Question: I have the following JSON file:
'''
{
"data": [
{
"creator": <PHONE>,
"description": "Discount txt Discount txt Discount txt
Share
-> Download the app at http://drinsco.altervista.org/share.php?eid=204142299735343
--> Login in your Facebook account to use your discount!
asdf asdf asdf asdf asdf asdf asdf asdf asdf asdf adsf asdf asdf asdf asdf asdf asdf asdf asdf asdf asdf asdf asdf asdf asdf asdf asdf asdf asdf asdf asdf asdfqwer qwer qwer qwer qwer qwer qwer asdf qwer asfdqwerasdf wqer",
"end_time": null,
"host": "Dave Luke",
"location": "Chipotle",
"name": "More Test Information",
"pic": "https://fbcdn-profile-a.akamaihd.net/hprofile-ak- ash3/174629_204142299735343_644068191_s.jpg",
"pic_big": "https://fbcdn-profile-a.akamaihd.net/hprofile-ak-ash3/174629_204142299735343_644068191_n.jpg",
"pic_cover": null,
"pic_small": "https://fbcdn-profile-a.akamaihd.net/hprofile-ak-ash3/174629_204142299735343_644068191_t.jpg",
"pic_square": "https://fbcdn-profile-a.akamaihd.net/hprofile-ak-ash3/174629_204142299735343_644068191_q.jpg",
"start_time": "2013-07-11T16:00:00+0200",
"timezone": null,
"venue": {
"latitude": 40.720457257566,
"longitude": -73.845858172784,
"city": "Forest Hills",
"state": "NY",
"country": "United States",
"id": 398225253590019,
"street": "70-30 Austin St.",
"zip": "11375"
}
}
]
}
'''
Which I need to transform into a single object like this:
'''
public class event {
public int id;
public String creator;
public String description;
public String end_time;
public String host;
public String location;
public String name;
public String pic;
public String pic_big;
public String pic_cover;
public String pic_small;
public String pic_square;
public String start_time;
public String timezone;
public String city;
public String state;
public String country;
public String street;
public String zip;
'''
Thanks to Raghunandan, but the I do not understand the results I get:

'''
private event getevent(String id) {
// TODO Auto-generated method stub
final evento e = new evento();
e.id=id;
String fqlQuery = "SELECT creator, description ,end_time, host,"
+ "location, name, pic, pic_big, pic_cover, pic_small, pic_square,start_time,"
+ "timezone, venue" + " FROM event WHERE eid=" + id;
Bundle params = new Bundle();
params.putString("q", fqlQuery);
Session session = Session.getActiveSession();
Request request = new Request(session, "/fql", params, HttpMethod.GET,
new Request.Callback() {
public void onCompleted(Response response) {
Log.e("", response.toString());
String myjsonstring=response.toString();
JSONObject jsono = new JSONObject(myjsonstring);
JSONArray jsonarray= new JSONArray(jsono.getString("data"));
JSONObject job = (JSONObject) jsonarray.get(0);
System.out.println("........."+job.getString("creator"));
String description = job.getString("description");
String endtime = job.getString("host");
String location = job.getString("location");
String name = job.getString("name");
String pic = job.getString("pic");
String picbig = job.getString("pic_big");
String piccover = job.getString("pic_cover");
String picsmall = job.getString("pic_small");
String picsquare = job.getString("pic_square");
String starttime = job.getString("start_time");
String timezone = job.getString("timezone");
System.out.println("........."+job.getString("venue"));
JSONObject jb1= new JSONObject(job.getString("venue"));
String lati =jb1.getString("latitude");
String longi =jb1.getString("longitude");
String city =jb1.getString("city");
String state =jb1.getString("state");
String country =jb1.getString("country");
String id =jb1.getString("id");
String street =jb1.getString("street");
String zip =jb1.getString("zip");
}
});
Request.executeBatchAsync(request);
return e;
}
'''
This is the comoplete response I get:
'''
06-29 20:48:46.808: E/LISA(10036): {Response: responseCode: 200, graphObject: GraphObject{graphObjectClass=GraphObject, state={"data":[{"host":"Dave Luke","location":"Chipotle","pic_small":"https:\/\/fbcdn-profile-a.akamaihd.net\/hprofile-ak-ash3\/174629_204142299735343_644068191_t.jpg","pic_cover":null,"pic":"https:\/\/fbcdn-profile-a.akamaihd.net\/hprofile-ak-ash3\/174629_204142299735343_644068191_s.jpg","venue":{"id":398225253590019,"zip":"11375","street":"70-30 Austin St.","state":"NY","longitude":-73.845858172784,"latitude":40.720457257566,"country":"United States","city":"Forest Hills"},"creator":<PHONE>,"timezone":null,"end_time":null,"pic_big":"https:\/\/fbcdn-profile-a.akamaihd.net\/hprofile-ak-ash3\/174629_204142299735343_644068191_n.jpg","description":"Discount txt Discount txt Discount txt
Share
-> Download the app at http:\/\/drinsco.altervista.org\/share.php?eid=204142299735343
--> Login in your Facebook account to use your discount!
asdf asdf asdf asdf asdf asdf asdf asdf asdf asdf adsf asdf asdf asdf asdf asdf asdf asdf asdf asdf asdf asdf asdf asdf asdf asdf asdf asdf asdf asdf asdf asdfqwer qwer qwer qwer qwer qwer qwer asdf qwer asfdqwerasdf wqer","name":"More Test Information","start_time":"2013-07-11T16:00:00+0200","pic_square":"https:\/\/fbcdn-profile-a.akamaihd.net\/hprofile-ak-ash3\/174629_204142299735343_644068191_q.jpg"}]}}, error: null, isFromCache:false}
'''
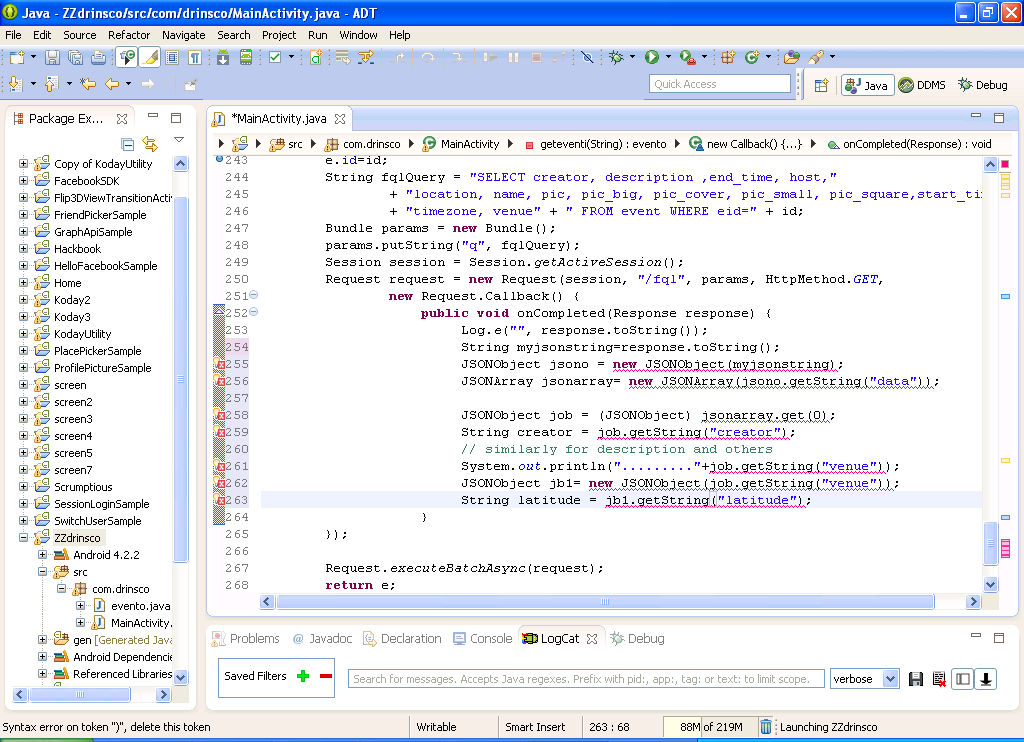
Answer: You can use Gson
<URL>
Tutorial
<URL>
Or You can parse the json as below
'''
JSONObject jsono = new JSONObject(myjsonstring);
JSONArray jsonarray= new JSONArray(jsono.getString("data"));
JSONObject job = (JSONObject) jsonarray.get(0);
String creator = job.getString("creator"));
// similarly for description and others
System.out.println("........."+job.getString("venue"));
JSONObject jb1= new JSONObject(job.getString("venue"));
String latitude = jb1.getString("latitude"));
// similarly for longitude and others.
'''
Edit:
'''
JSONObject jsono = new JSONObject(myjsonstring);
JSONArray jsonarray= new JSONArray(jsono.getString("data"));
JSONObject job = (JSONObject) jsonarray.get(0);
System.out.println("........."+job.getString("creator"));
String description = job.getString("description");
String endtime = job.getString("host");
String location = job.getString("location");
String name = job.getString("name");
String pic = job.getString("pic");
String picbig = job.getString("pic_big");
String piccover = job.getString("pic_cover");
String picsmall = job.getString("pic_small");
String picsquare = job.getString("pic_square");
String starttime = job.getString("start_time");
String timezone = job.getString("timezone");
System.out.println("........."+job.getString("venue"));
JSONObject jb1= new JSONObject(job.getString("venue"));
String lati =jb1.getString("latitude");
String longi =jb1.getString("longitude");
String city =jb1.getString("city");
String state =jb1.getString("state");
String country =jb1.getString("country");
String id =jb1.getString("id");
String street =jb1.getString("street");
String zip =jb1.getString("zip");
'''